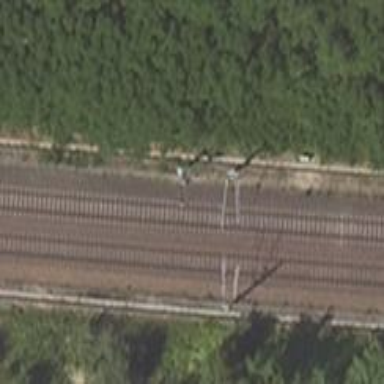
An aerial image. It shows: Milestone along the railway track with catenary mast.